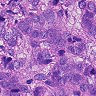
Metastatic tissue present: yes